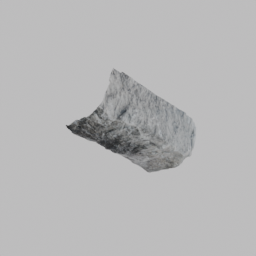
Label: nature